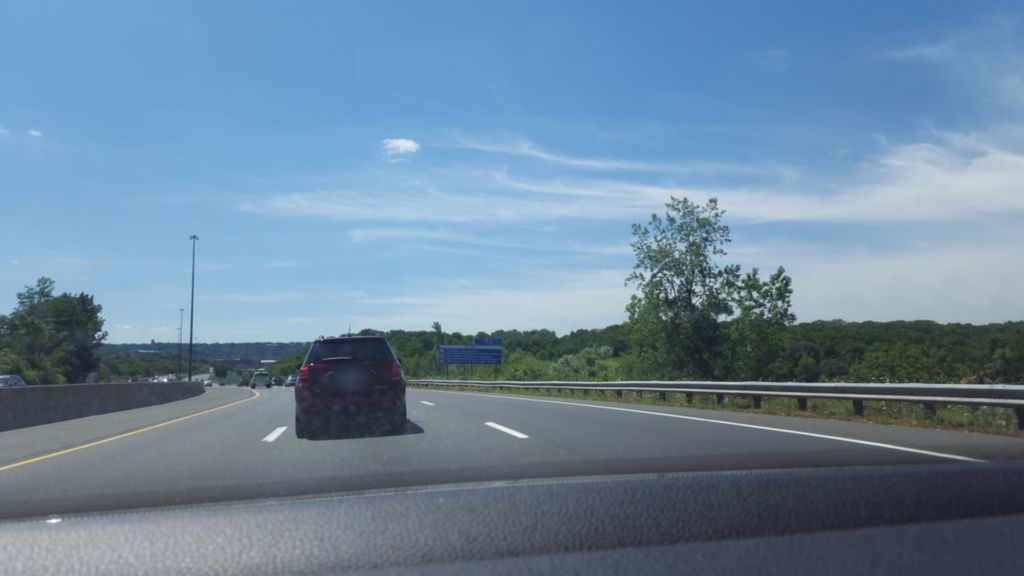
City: hamilton